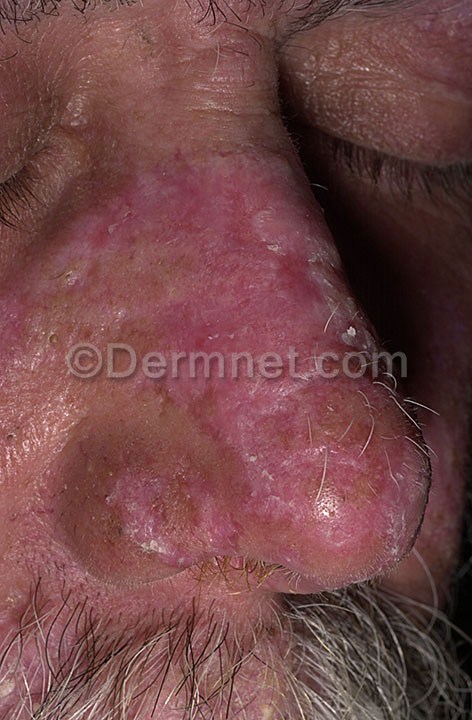
Disease: Lupus and other Connective Tissue diseases